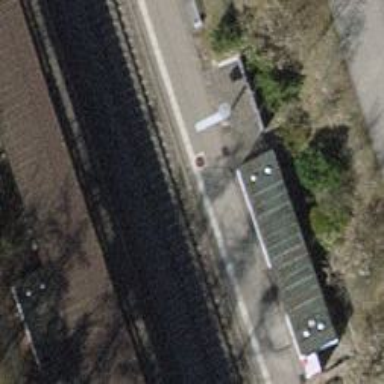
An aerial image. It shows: Railway stop with public transport stop position.